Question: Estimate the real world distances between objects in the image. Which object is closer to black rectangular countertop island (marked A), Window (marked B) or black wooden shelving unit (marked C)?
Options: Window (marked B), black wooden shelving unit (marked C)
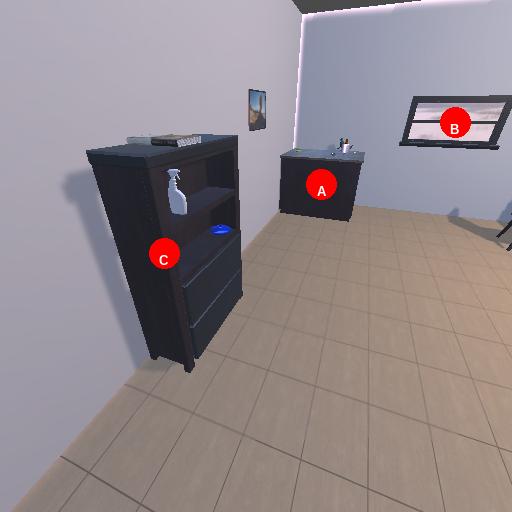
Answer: Window (marked B)